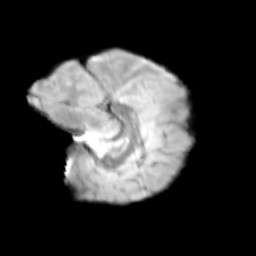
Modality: T2w
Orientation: sagittal
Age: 8
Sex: female
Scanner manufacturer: siemens
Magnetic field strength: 3 T
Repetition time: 3.8 s
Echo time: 0.07 s